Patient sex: F
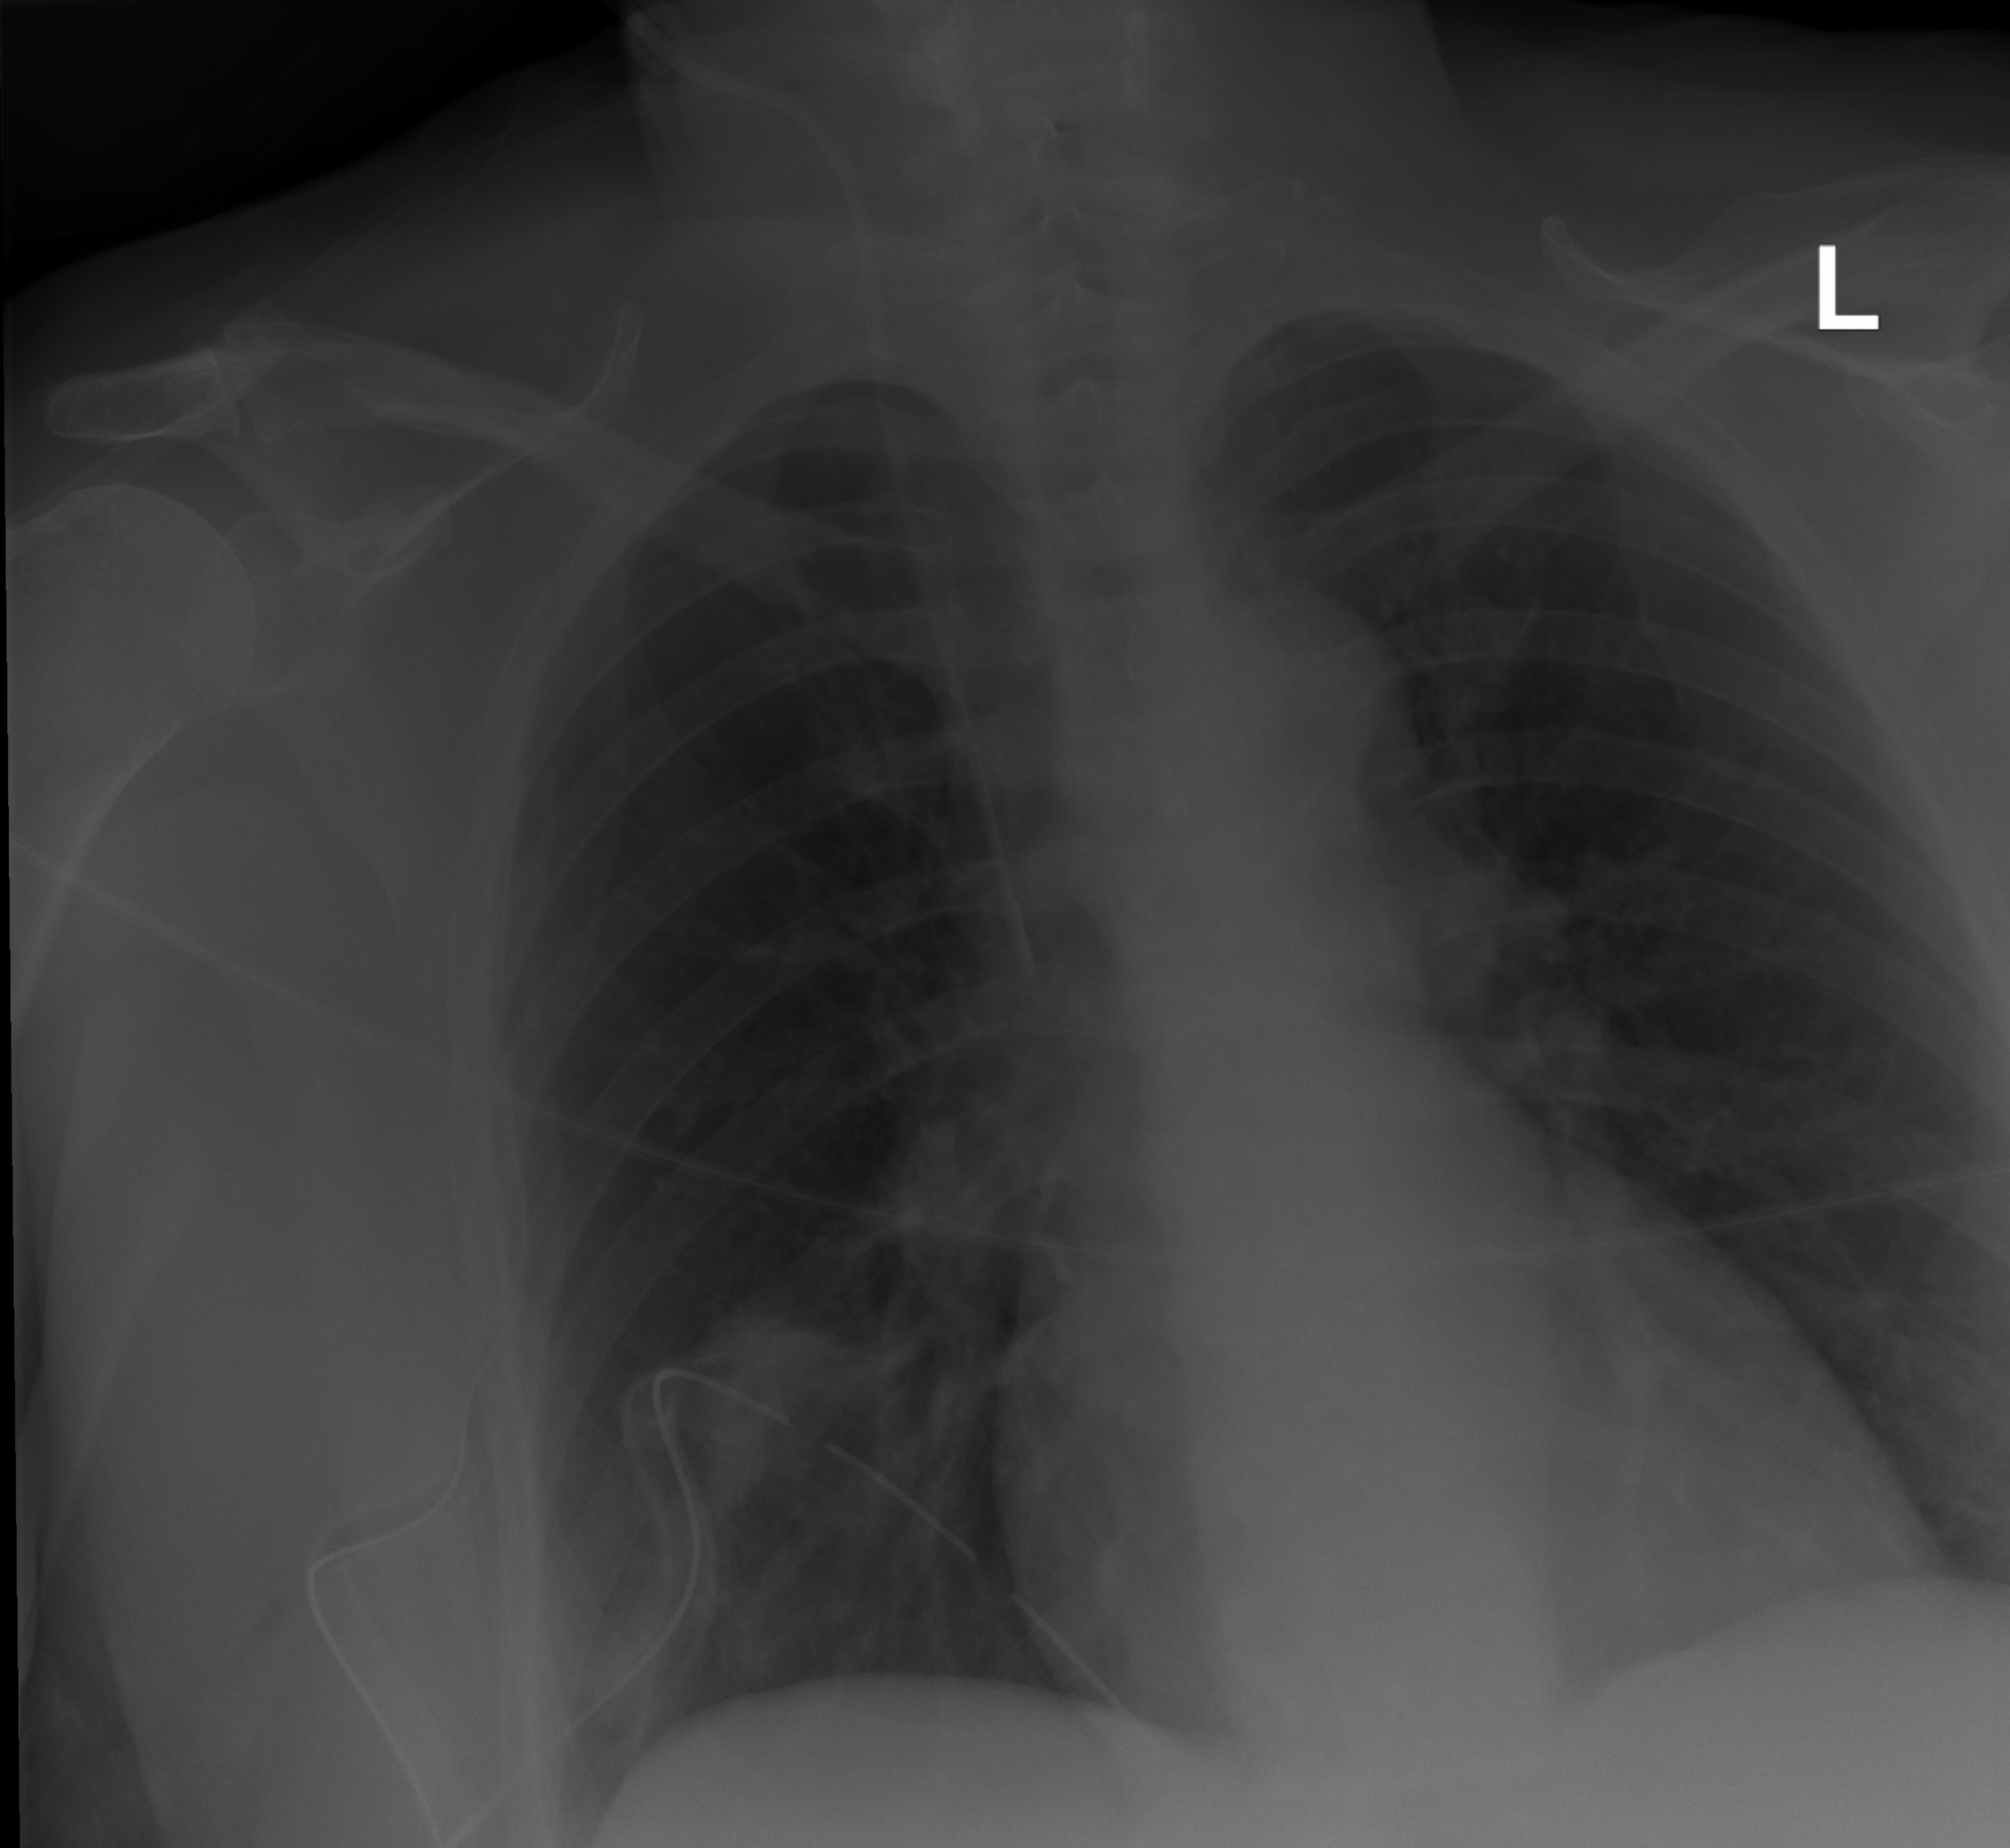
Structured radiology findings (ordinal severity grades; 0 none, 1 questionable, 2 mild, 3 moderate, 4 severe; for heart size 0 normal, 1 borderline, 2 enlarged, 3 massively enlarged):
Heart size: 0
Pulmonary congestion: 0
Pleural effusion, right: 0
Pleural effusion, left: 0
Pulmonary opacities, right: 0
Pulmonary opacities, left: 0
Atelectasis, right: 2
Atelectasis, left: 0